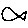
Label: fish